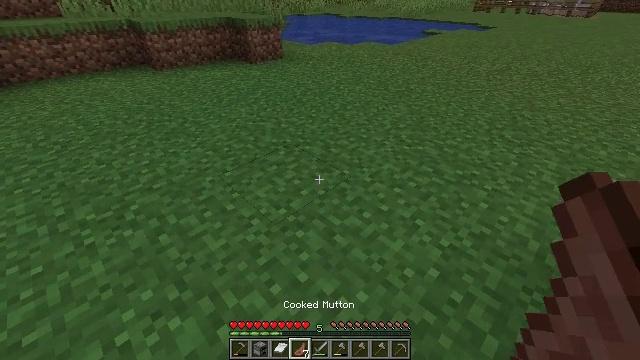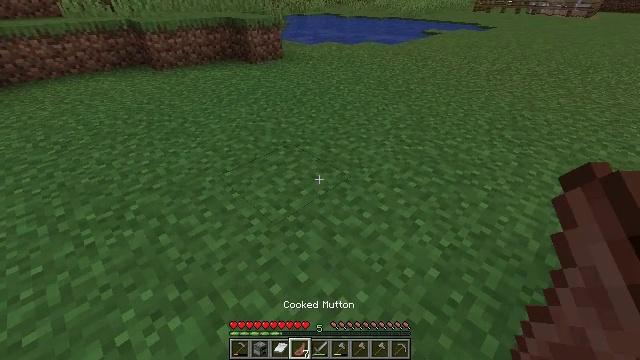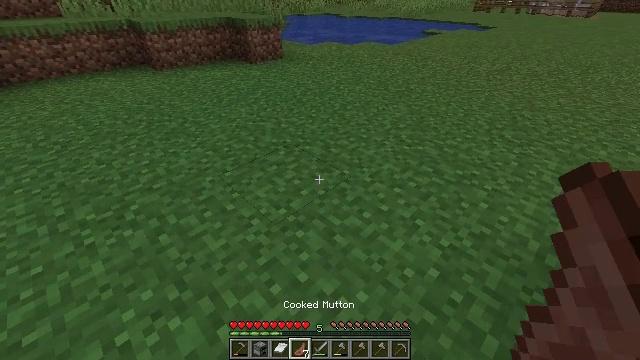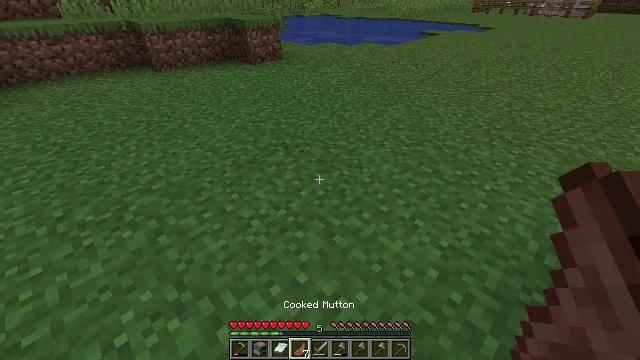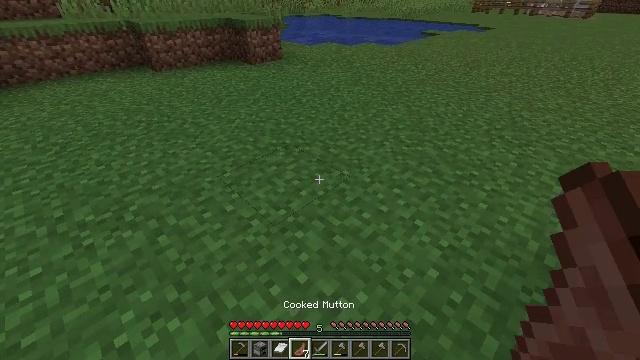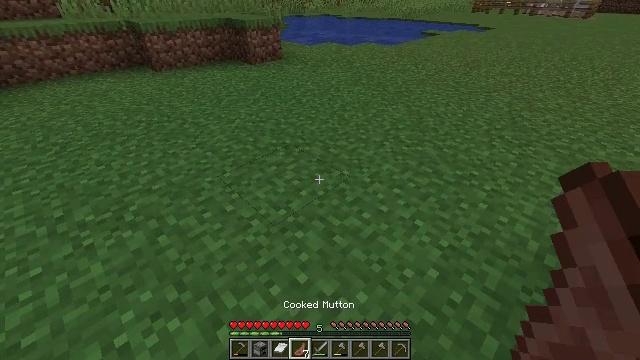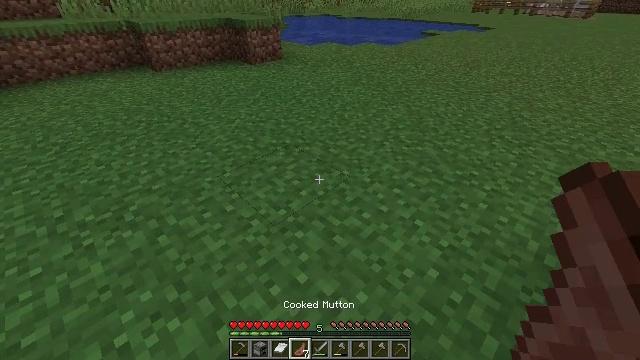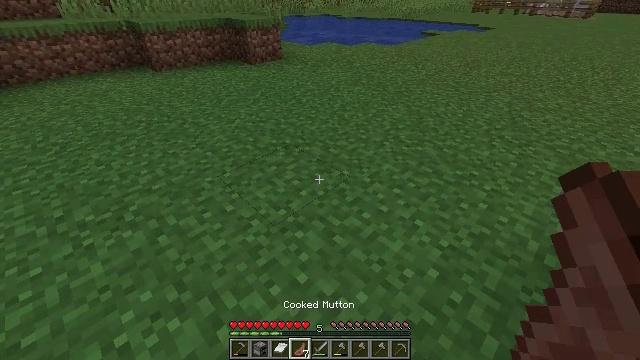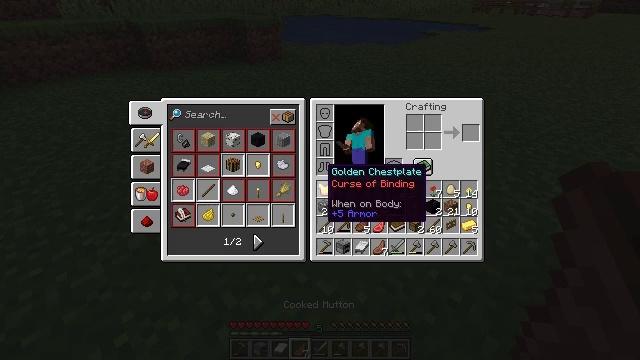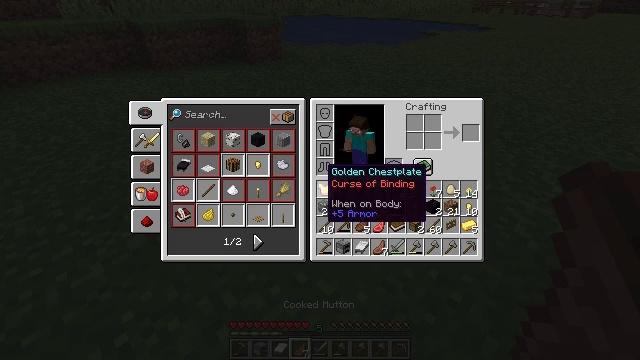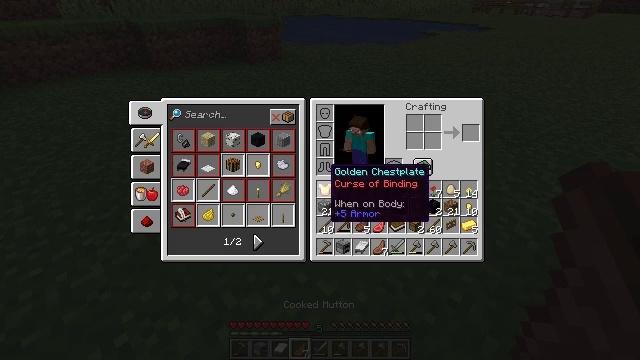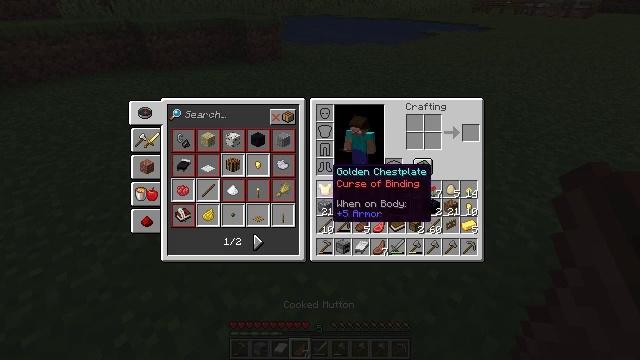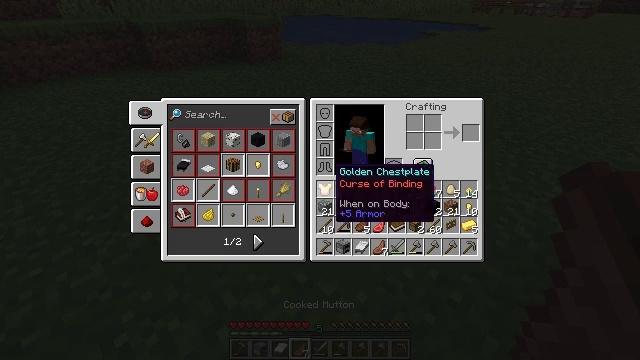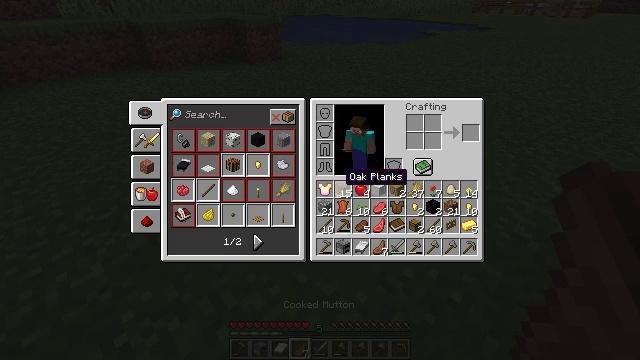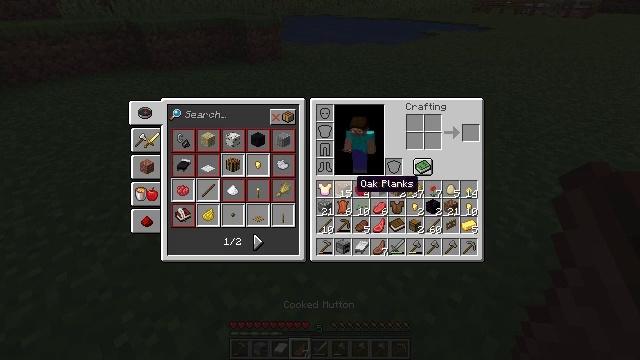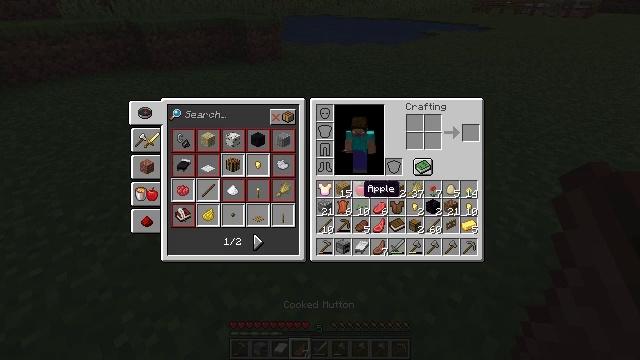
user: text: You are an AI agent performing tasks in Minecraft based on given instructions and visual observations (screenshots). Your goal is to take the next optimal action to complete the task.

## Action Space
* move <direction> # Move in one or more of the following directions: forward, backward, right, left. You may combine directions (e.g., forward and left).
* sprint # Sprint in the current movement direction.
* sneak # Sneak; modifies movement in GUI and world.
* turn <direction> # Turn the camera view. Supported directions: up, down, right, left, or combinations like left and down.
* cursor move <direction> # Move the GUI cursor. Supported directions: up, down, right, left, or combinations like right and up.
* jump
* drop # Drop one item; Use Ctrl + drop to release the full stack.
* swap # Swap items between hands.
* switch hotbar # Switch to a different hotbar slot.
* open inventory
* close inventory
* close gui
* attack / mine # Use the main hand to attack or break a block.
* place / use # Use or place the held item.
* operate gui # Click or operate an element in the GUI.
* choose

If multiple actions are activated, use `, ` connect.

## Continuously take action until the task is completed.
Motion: motion action
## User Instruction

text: Remove a white bed from the inventory.
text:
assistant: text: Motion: no_op
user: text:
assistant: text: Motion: no_op
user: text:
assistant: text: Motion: no_op
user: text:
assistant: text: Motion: no_op
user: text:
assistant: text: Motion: no_op
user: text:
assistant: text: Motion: no_op
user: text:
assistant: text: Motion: no_op
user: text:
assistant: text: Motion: close inventory
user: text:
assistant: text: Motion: close inventory
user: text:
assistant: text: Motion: close inventory
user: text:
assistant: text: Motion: open gui
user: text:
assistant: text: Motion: no_op
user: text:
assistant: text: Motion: cursor move right
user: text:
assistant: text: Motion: cursor move right and down
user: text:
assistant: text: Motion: no_op
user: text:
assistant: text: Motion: no_op
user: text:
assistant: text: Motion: no_op
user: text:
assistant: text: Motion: no_op
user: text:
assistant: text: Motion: cursor move right and down
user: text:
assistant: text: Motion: no_op
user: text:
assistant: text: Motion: no_op
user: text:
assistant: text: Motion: no_op
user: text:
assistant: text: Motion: no_op
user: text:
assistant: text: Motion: no_op
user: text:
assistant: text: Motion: no_op
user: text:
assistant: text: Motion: no_op
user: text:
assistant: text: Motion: no_op
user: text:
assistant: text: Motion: no_op
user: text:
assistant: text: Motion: no_op
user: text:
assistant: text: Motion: no_op